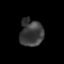
Tissue: lung
Cell type: Endothelial cells
Senescence score: 0.5662
Nuclear area (px): 617
Mean DAPI intensity: 59.254